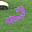
Label: 2